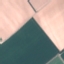
Land use / land cover: AnnualCrop